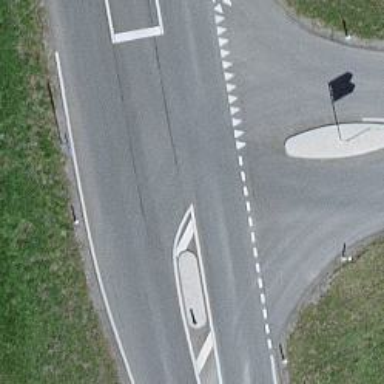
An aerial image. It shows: Primary highway with asphalt surface. It has designated lane for cyclists in both directions.